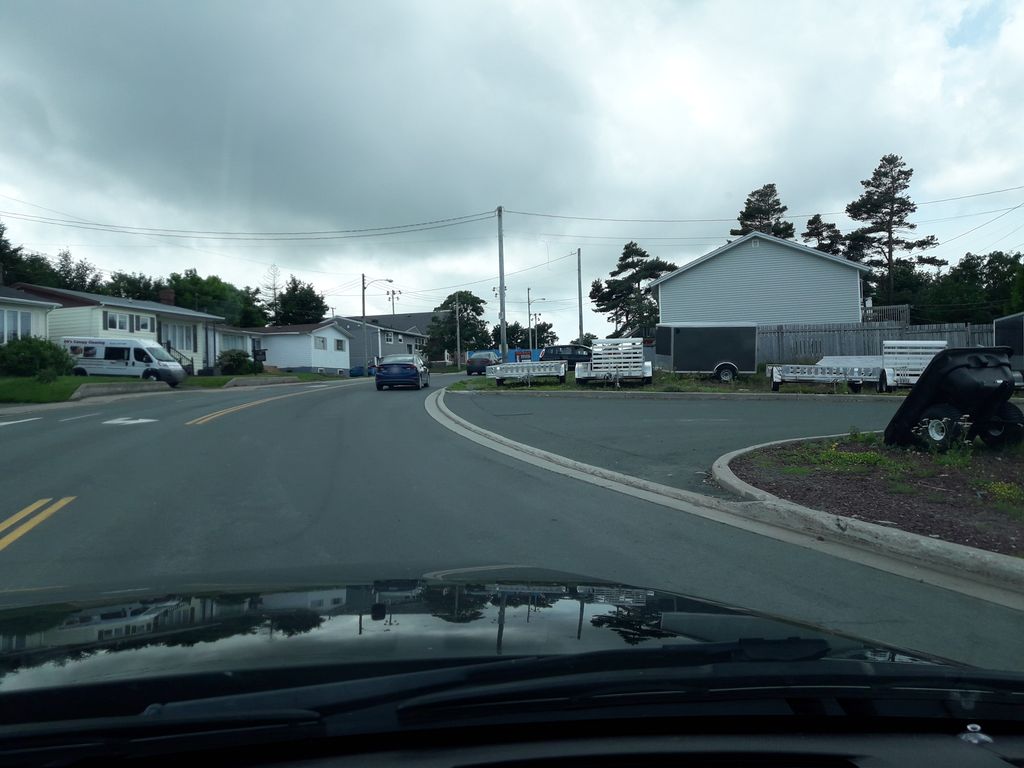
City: st_johns